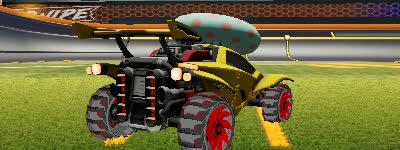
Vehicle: octane